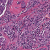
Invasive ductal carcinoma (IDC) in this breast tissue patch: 1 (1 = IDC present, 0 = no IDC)